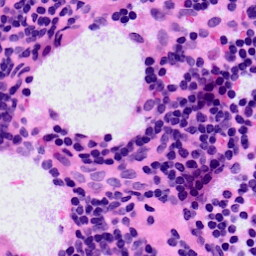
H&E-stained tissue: LymphNode